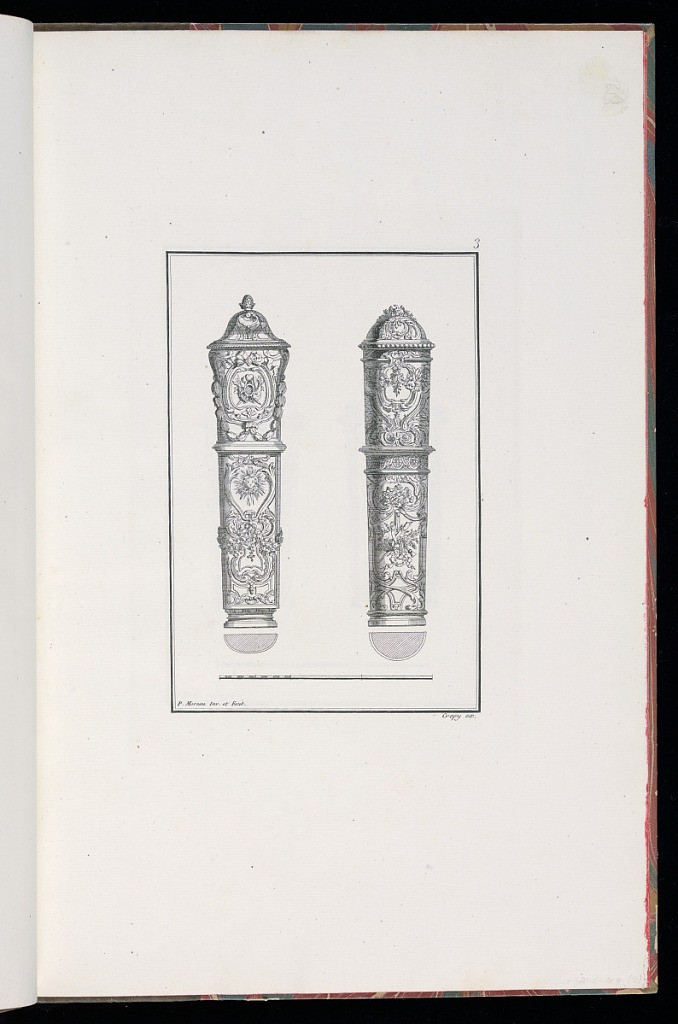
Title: Etuis Designs
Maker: Pierre Moreau, French, 1722 – 1798
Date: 1771
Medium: Etching and engraving on laid paper
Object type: Print
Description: Two designs for etuis, side-by-side, with plan views below each showing the shape of the etuis from above. The etuis are decorated with rococo motifs including cartouches with trophies of instruments, arms and armor, flowers, a head with sunrays, c-scrolls, rinceaux, shells, s-scrolls, fleurons, rosettes, palm eaves, ribbons, acanthus leaves, and scale patterns. There is an unnumbered scale below. The plate is numbered and signed.